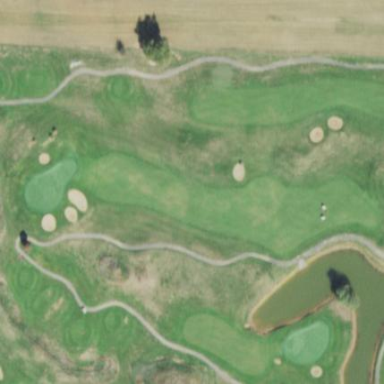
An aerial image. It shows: Golf fairway surrounded by grass.